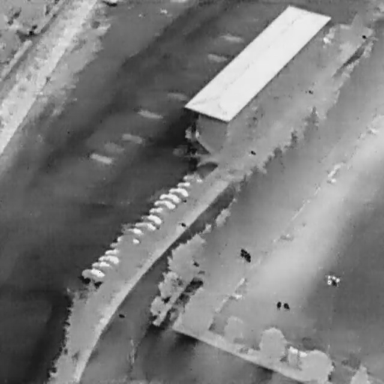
There are two People in the infrared image.